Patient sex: F
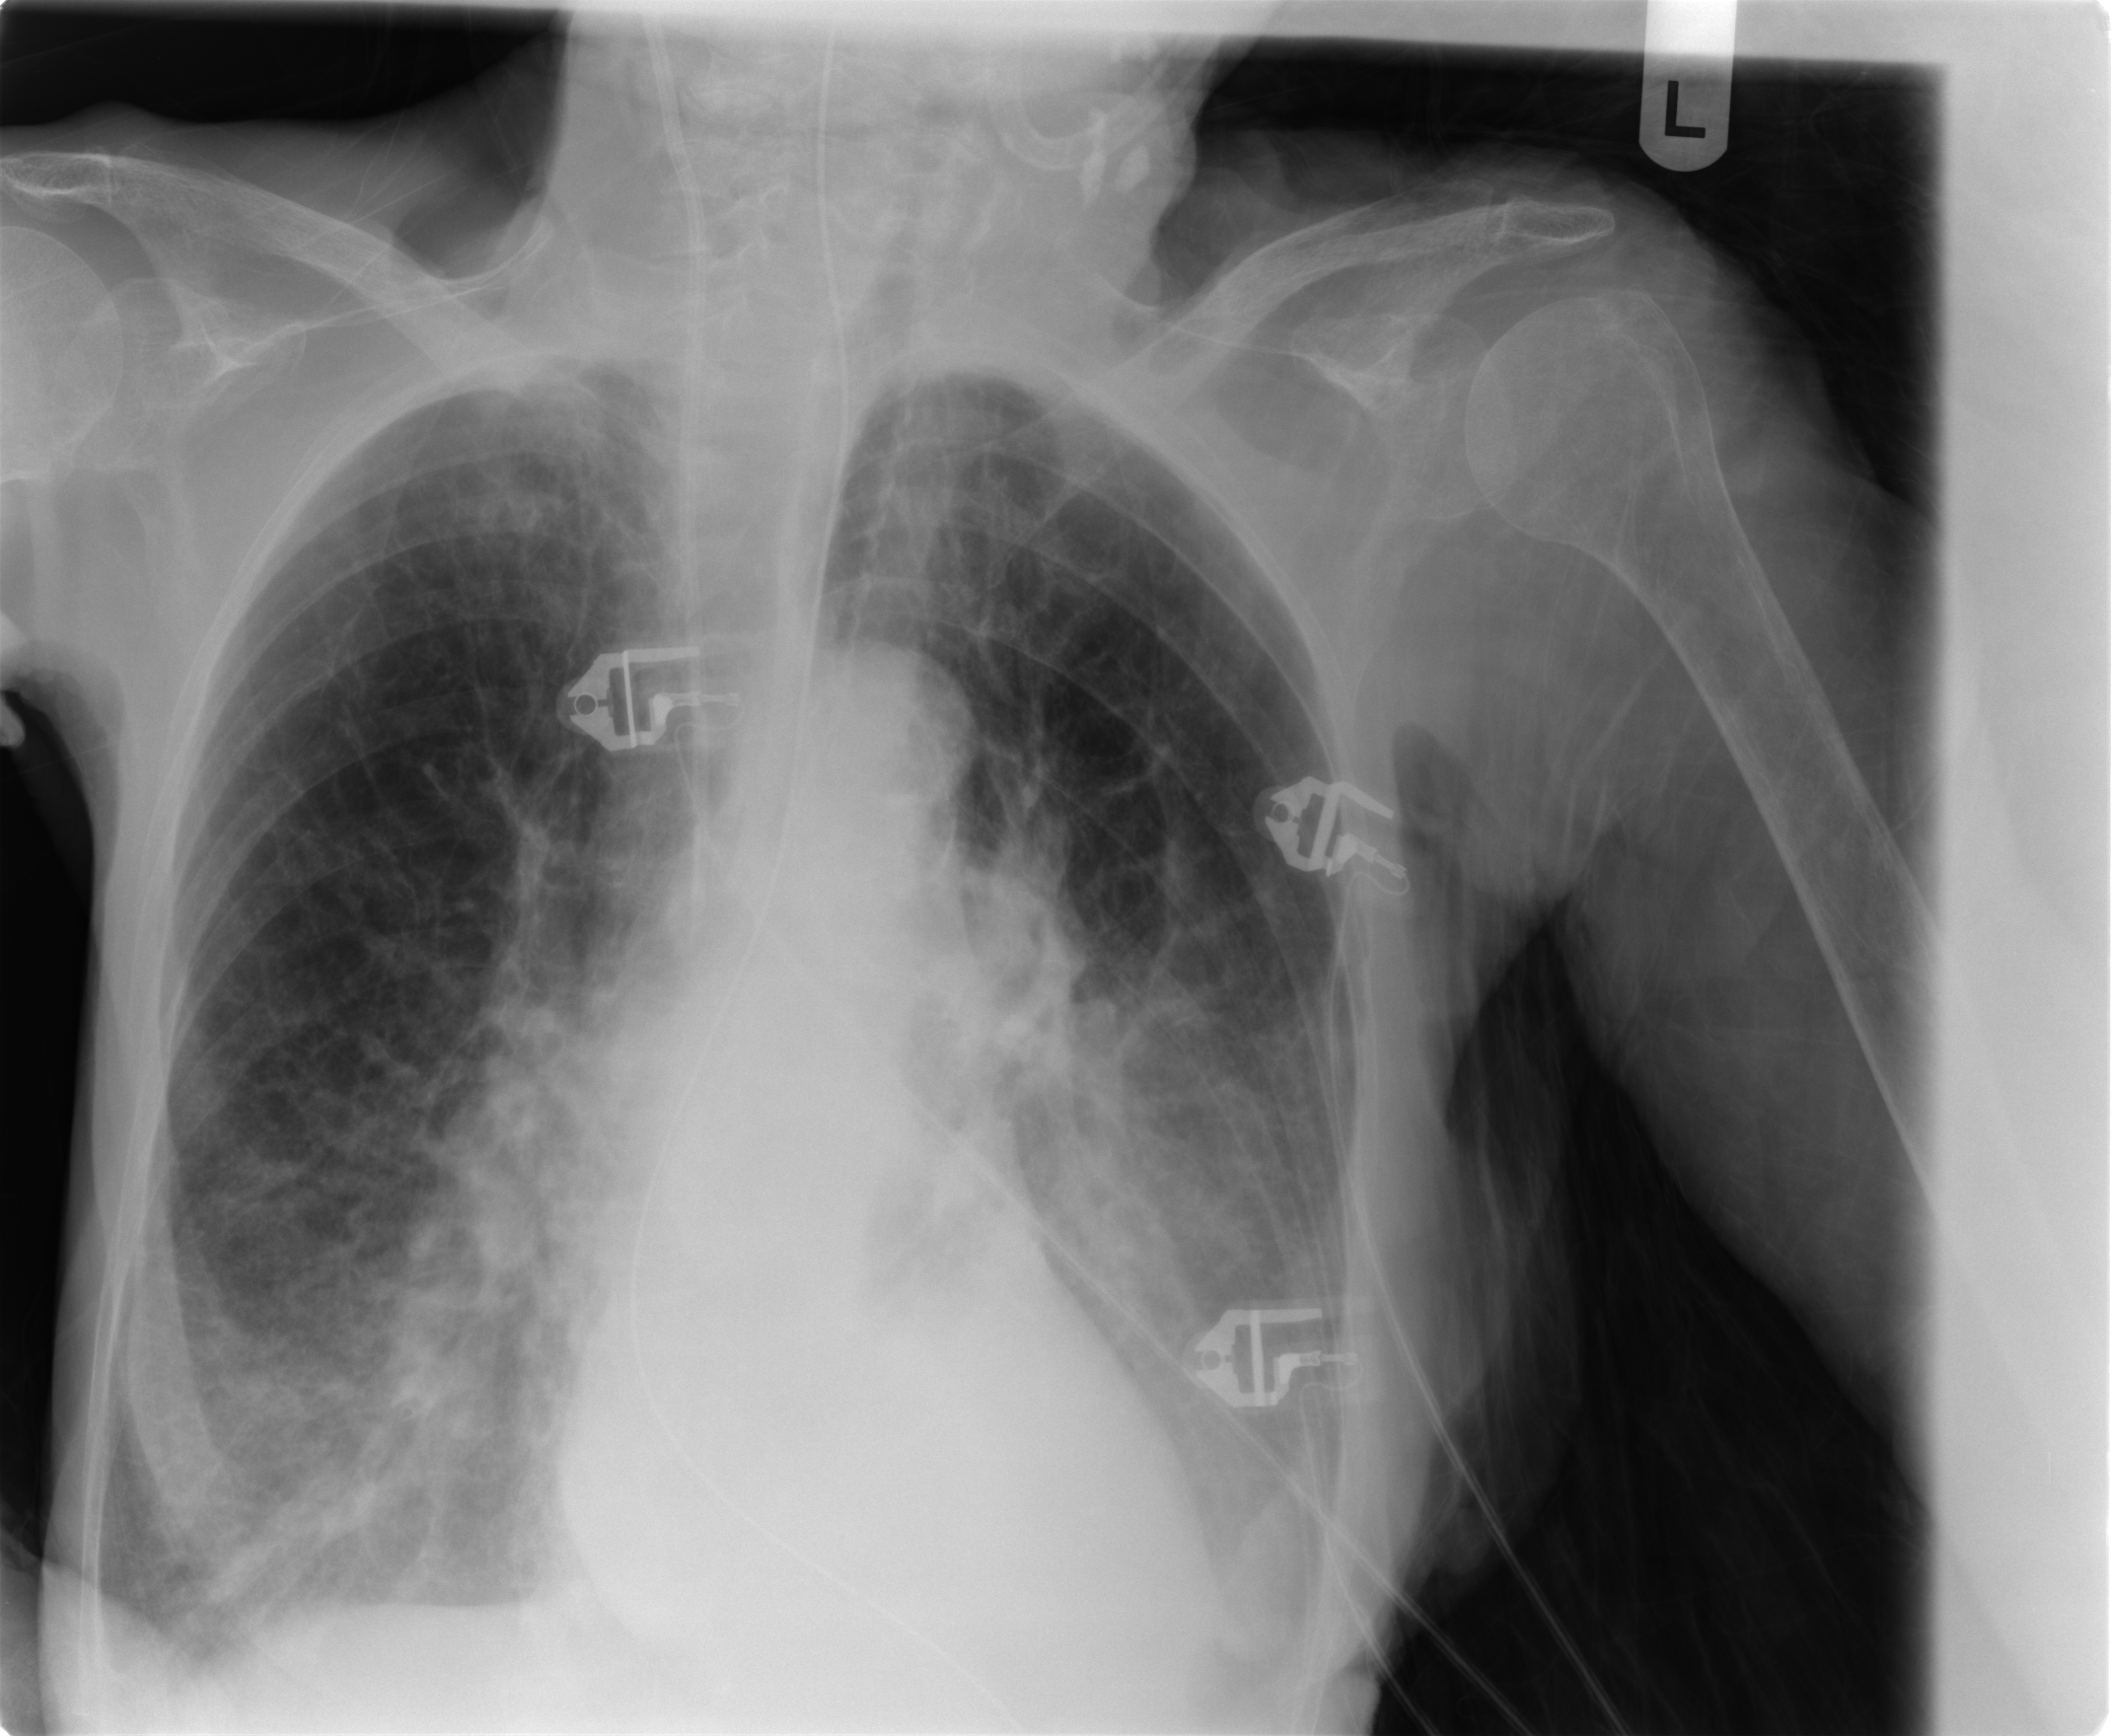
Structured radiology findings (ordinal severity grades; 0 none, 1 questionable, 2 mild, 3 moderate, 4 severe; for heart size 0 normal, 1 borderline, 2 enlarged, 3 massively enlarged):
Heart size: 0
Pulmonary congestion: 2
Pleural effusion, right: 2
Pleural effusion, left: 2
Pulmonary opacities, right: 1
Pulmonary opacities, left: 0
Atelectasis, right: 2
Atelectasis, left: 2